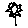
Label: flower